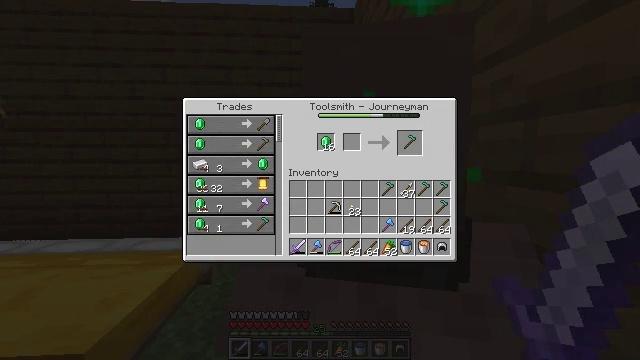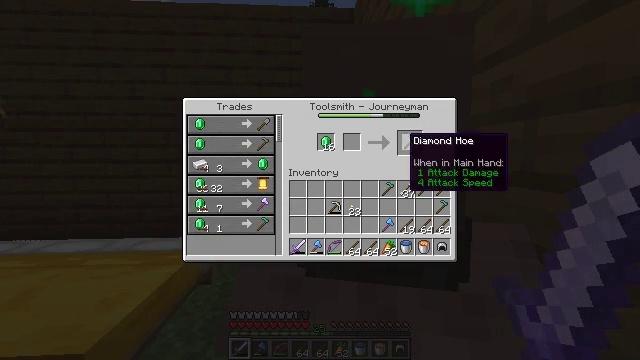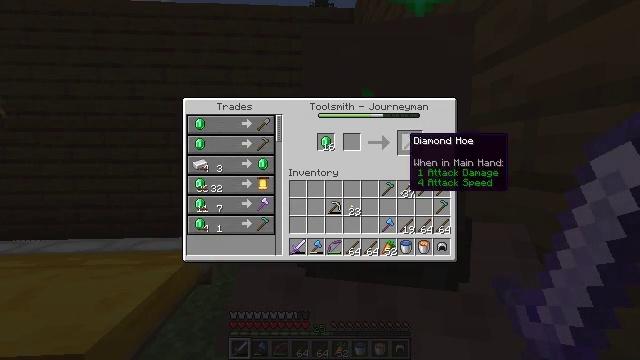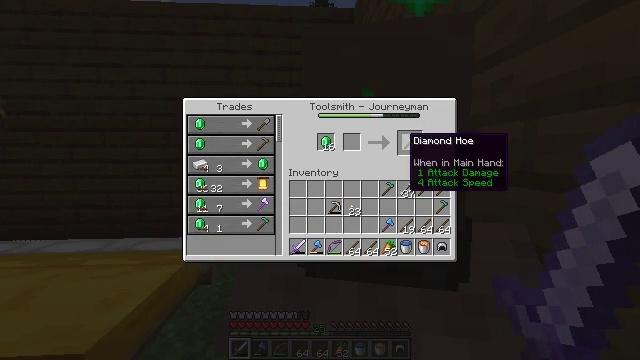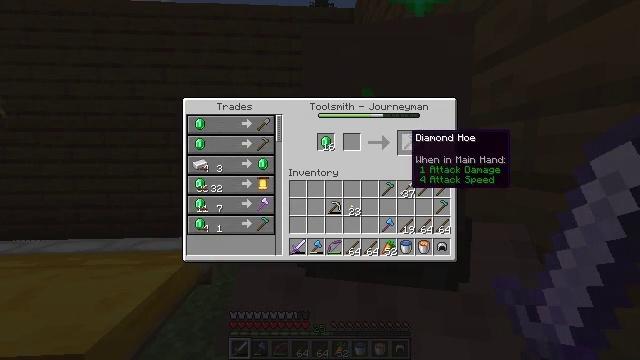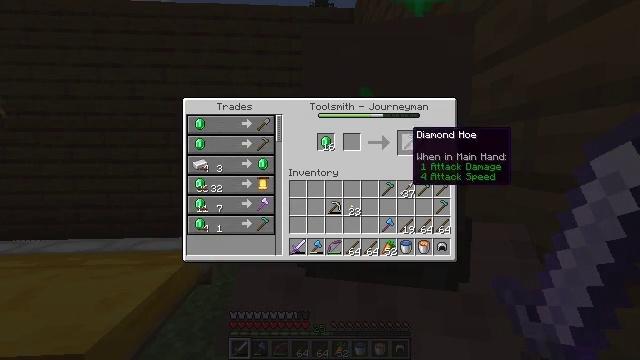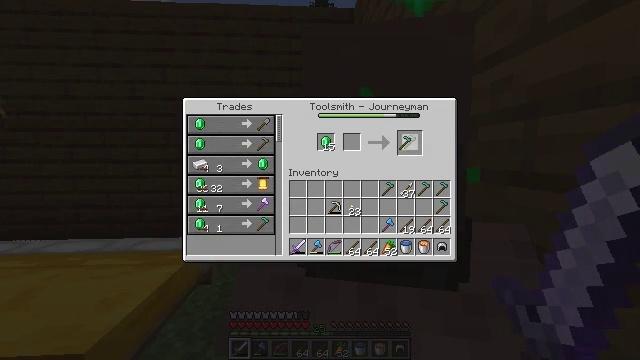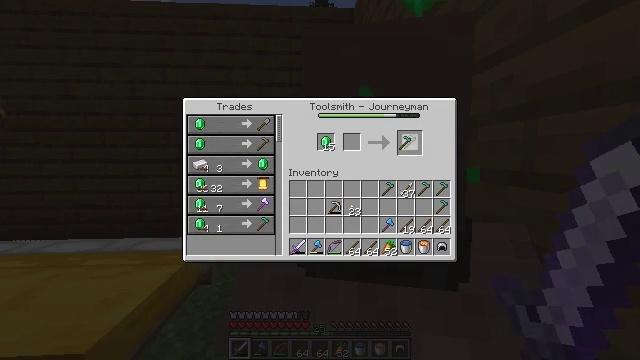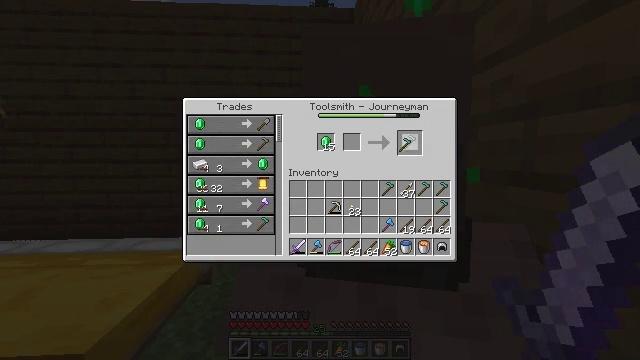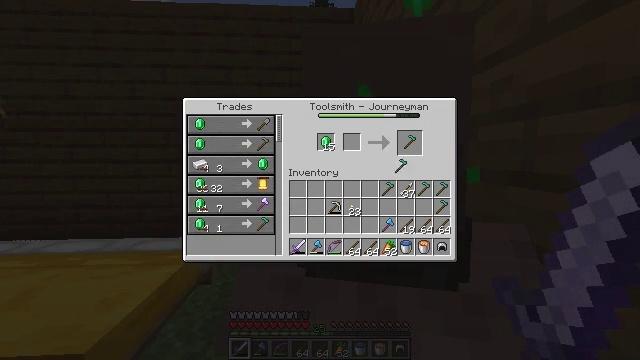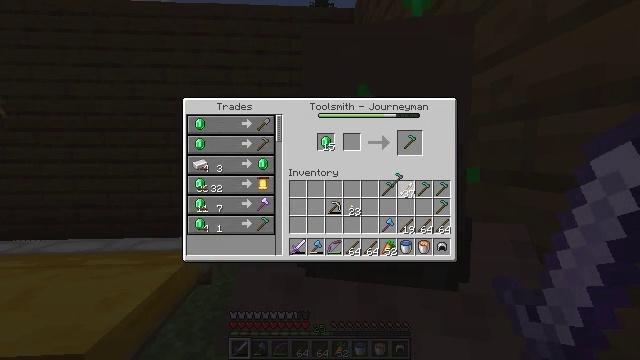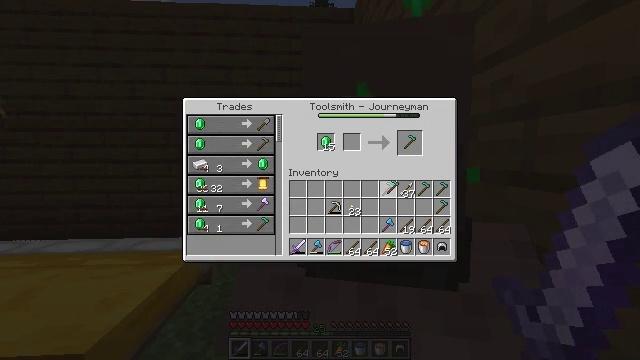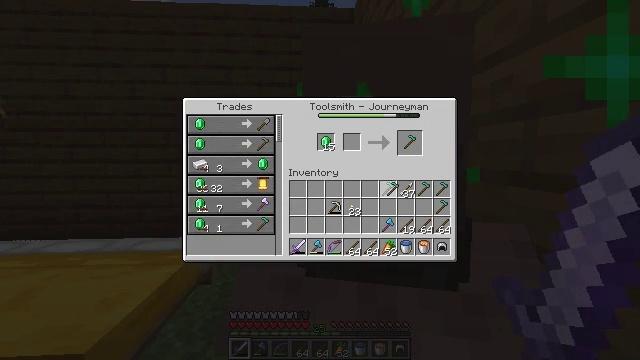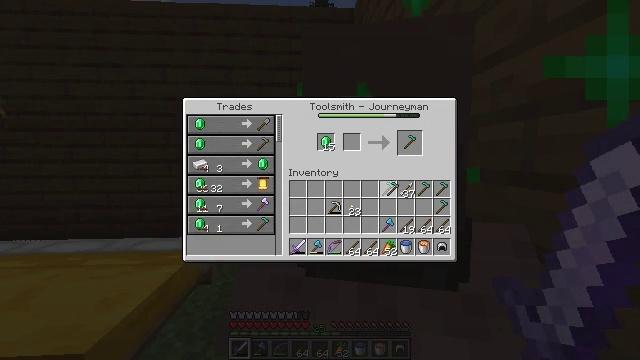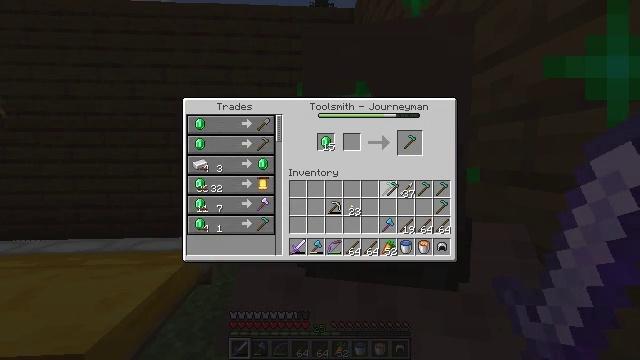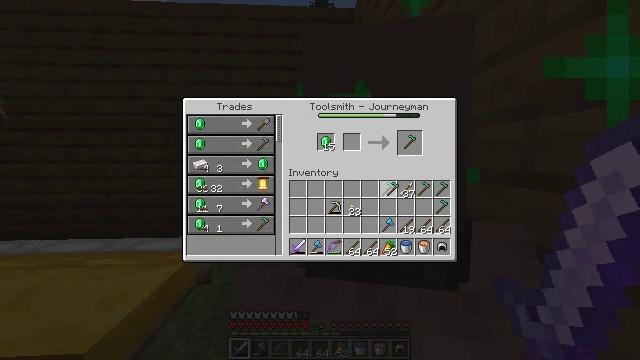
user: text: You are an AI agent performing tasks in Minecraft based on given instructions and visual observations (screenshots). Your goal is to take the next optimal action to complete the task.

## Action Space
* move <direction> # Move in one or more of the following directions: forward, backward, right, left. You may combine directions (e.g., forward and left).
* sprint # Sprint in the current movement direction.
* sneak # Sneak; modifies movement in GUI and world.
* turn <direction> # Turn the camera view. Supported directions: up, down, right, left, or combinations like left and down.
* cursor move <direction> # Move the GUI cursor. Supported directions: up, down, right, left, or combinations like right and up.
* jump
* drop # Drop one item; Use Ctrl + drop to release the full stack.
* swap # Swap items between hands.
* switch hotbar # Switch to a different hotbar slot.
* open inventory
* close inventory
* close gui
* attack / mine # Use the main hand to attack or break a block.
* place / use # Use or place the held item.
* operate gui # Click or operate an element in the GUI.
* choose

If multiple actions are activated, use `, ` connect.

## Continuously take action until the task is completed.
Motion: motion action
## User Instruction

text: Craft a diamond hoe by combining materials in the crafting table.
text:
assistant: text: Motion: no_op
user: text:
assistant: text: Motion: no_op
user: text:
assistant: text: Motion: no_op
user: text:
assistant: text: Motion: no_op
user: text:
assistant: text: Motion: no_op
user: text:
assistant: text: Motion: operate gui
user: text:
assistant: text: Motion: operate gui
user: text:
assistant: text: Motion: operate gui
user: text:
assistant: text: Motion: cursor move down
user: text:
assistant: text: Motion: cursor move down
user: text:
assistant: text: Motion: cursor move down
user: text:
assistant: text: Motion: no_op
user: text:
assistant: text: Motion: no_op
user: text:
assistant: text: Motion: no_op
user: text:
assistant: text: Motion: no_op
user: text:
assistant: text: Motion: no_op
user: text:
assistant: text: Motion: cursor move left
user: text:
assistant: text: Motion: cursor move left
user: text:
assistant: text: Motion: operate gui
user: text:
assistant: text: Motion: operate gui
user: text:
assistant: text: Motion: operate gui
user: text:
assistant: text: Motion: no_op
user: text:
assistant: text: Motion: no_op
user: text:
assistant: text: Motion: cursor move right and up
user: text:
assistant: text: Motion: cursor move right and up
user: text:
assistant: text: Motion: cursor move right and up
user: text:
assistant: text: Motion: no_op
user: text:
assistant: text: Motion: no_op
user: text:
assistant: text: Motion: no_op
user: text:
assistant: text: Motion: operate gui